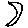
Label: moon